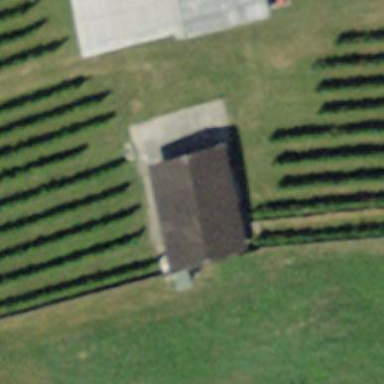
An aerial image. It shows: Hut.